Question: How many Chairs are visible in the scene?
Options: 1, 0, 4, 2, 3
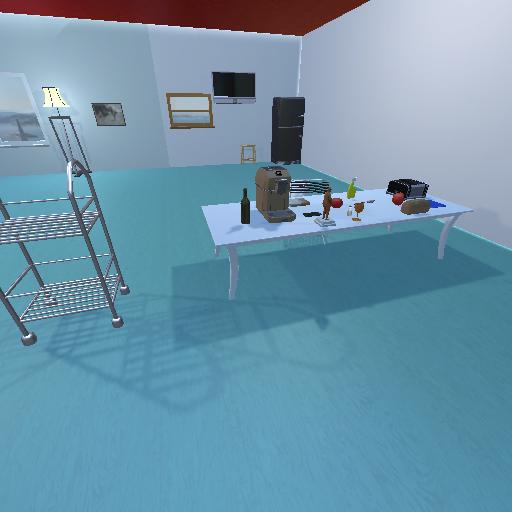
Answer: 1